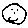
Label: smiley face